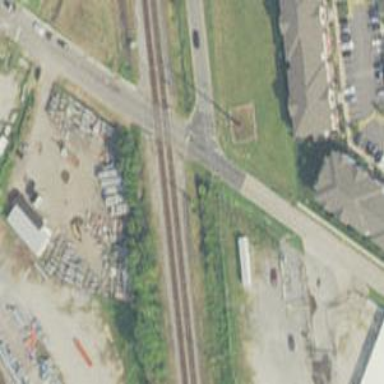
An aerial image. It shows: Abandoned railway siding.